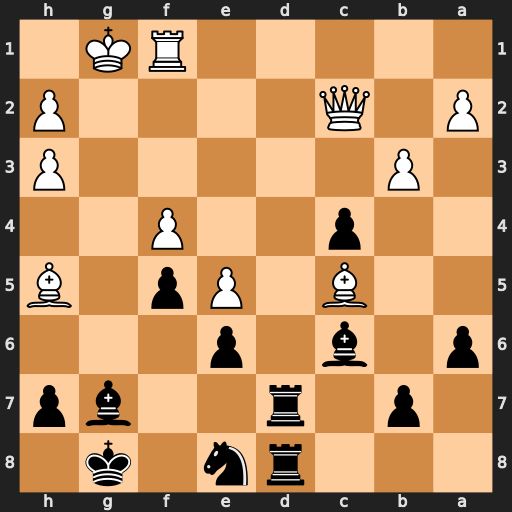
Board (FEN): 3rn1k1/1p1r2bp/p1b1p3/2B1Pp1B/2p2P2/1P5P/P1Q4P/5RK1
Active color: b
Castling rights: -
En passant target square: -
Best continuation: Rd2 Rd1 Rxc2